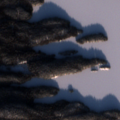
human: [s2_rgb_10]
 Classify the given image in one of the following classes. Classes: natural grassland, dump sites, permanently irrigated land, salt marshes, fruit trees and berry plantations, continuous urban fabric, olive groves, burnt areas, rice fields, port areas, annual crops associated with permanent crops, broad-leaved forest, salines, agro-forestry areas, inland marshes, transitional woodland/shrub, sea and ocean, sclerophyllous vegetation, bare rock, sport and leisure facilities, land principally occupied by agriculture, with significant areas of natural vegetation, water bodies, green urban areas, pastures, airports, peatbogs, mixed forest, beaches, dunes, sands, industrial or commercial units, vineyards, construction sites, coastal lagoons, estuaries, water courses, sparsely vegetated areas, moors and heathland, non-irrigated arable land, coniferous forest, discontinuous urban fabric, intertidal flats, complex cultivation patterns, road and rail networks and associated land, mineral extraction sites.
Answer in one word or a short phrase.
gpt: coniferous forest, mixed forest, water bodies